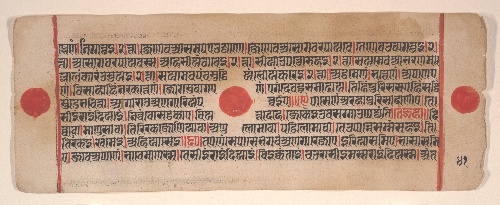
Artist: Bhadrabahu
Artist bio: Indian, died ca. 356 BCE
Date: 15th century
Object type: Folio
Classification: Paintings
Medium: Ink, opaque watercolor, and gold on paper
Culture: India (Gujarat)
Dimensions: (Average size .1–.71): 4 1/2 x 11 3/8 in. (11.4 x 28.9 cm)
Department: Asian Art
Credit line: Bequest of Cora Timken Burnett, 1956
Accession year: 1957
Repository: Metropolitan Museum of Art, New York, NY